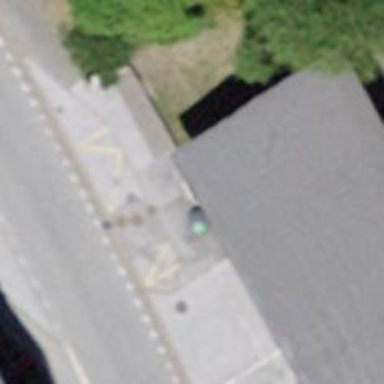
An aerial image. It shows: Bus stop with platform for public transport.